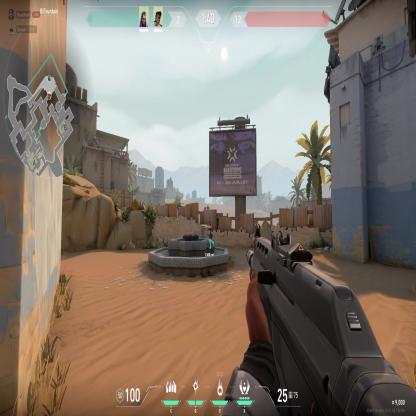
Label: teammate